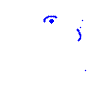
Particle: pion